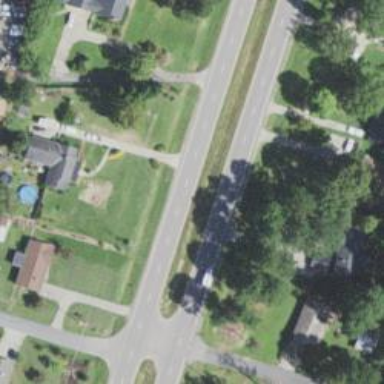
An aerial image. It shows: Asphalt road classified as trunk highway.